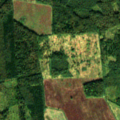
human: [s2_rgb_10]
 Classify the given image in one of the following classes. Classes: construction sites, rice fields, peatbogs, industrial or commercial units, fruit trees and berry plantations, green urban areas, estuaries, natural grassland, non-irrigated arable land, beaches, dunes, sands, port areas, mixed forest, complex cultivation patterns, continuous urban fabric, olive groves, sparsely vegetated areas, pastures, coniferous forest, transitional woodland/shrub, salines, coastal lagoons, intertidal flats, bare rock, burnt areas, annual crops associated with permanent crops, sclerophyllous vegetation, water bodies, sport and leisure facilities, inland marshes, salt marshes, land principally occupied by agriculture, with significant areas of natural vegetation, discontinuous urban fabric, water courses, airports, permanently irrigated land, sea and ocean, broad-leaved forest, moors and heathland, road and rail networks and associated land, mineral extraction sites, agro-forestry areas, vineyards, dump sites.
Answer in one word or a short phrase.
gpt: non-irrigated arable land, broad-leaved forest, mixed forest, transitional woodland/shrub